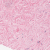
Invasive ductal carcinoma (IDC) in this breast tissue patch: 0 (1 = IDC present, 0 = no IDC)